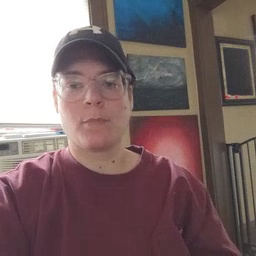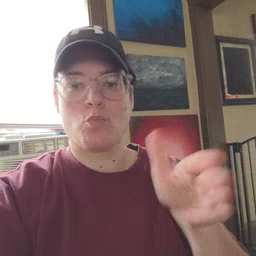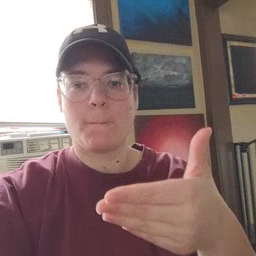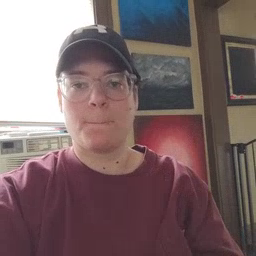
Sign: room